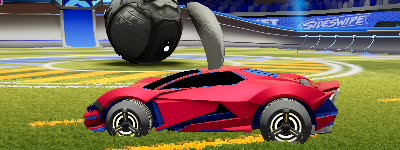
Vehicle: werewolf